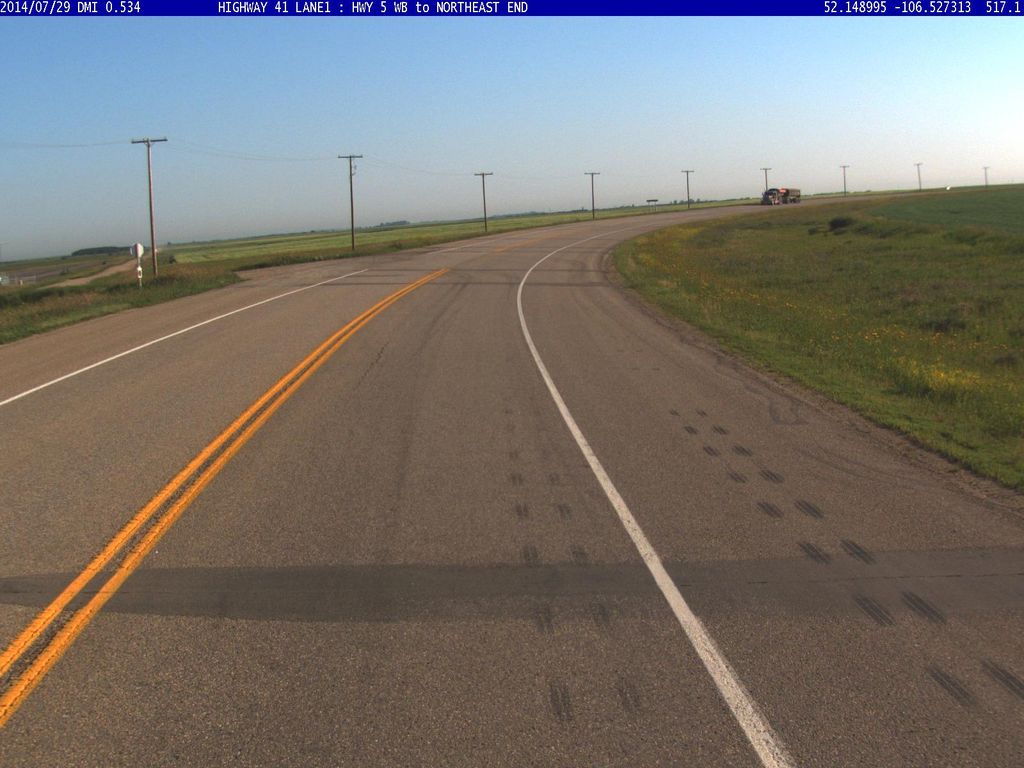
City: saskatoon